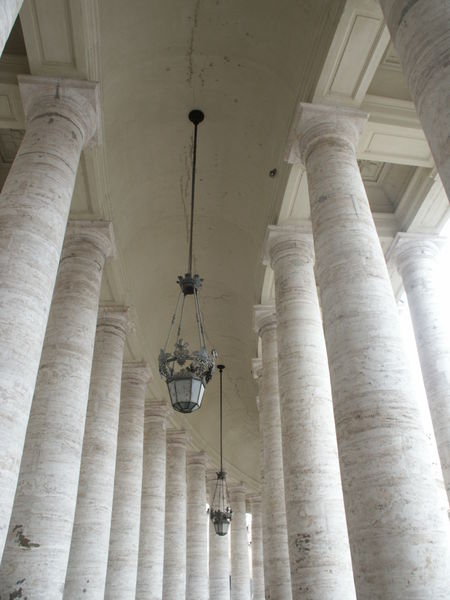
Titel: Petersplatz in Rom
Künstler: Giovanni Lorenzo Bernini
Standort: Rom, S. Pietro (EU - I - Latium)
Schlagwörter: weiß, ausschnitt, glas, lampe, lampen, licht, lichter, marmor, säulen, alt, architektur, stein, decke, leuchte, farbig, detail, hoch, galerie, foto, gang, gewölbe, hängen, kloster, palast, gebogen, flur, kapitell, kurve, dekce, vatikan, kassetten, dorisch, klassik, quadrat, laube, kandelaber, gebälk, säulengang, bei, tonnengewölbe, saulen, luster, restauration, puristisch, hängelampen, stuetzen, sauelen